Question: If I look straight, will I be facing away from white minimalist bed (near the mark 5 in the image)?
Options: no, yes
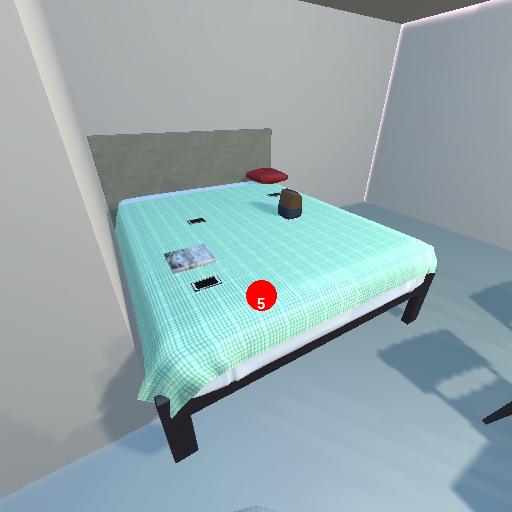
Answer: no